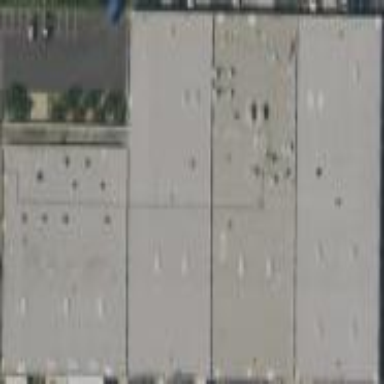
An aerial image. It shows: Industrial building.